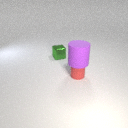
small red rubber cylinder in front of small green metal cube